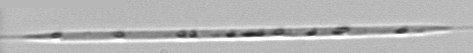
Label: Rhizosolenia